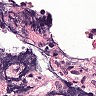
Metastatic tissue present: no